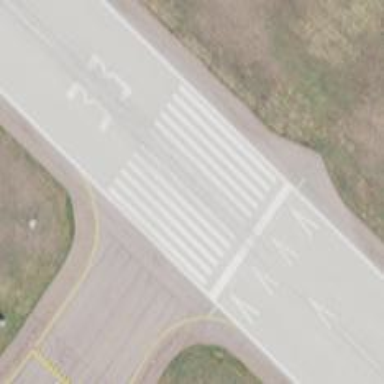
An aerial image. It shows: Asphalt runway at the airport.